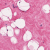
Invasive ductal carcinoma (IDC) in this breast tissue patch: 0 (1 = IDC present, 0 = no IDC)